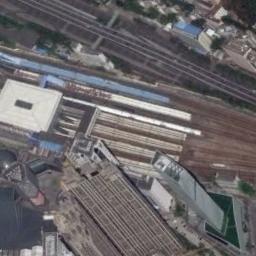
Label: railway_station